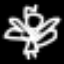
Label: angel